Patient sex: M
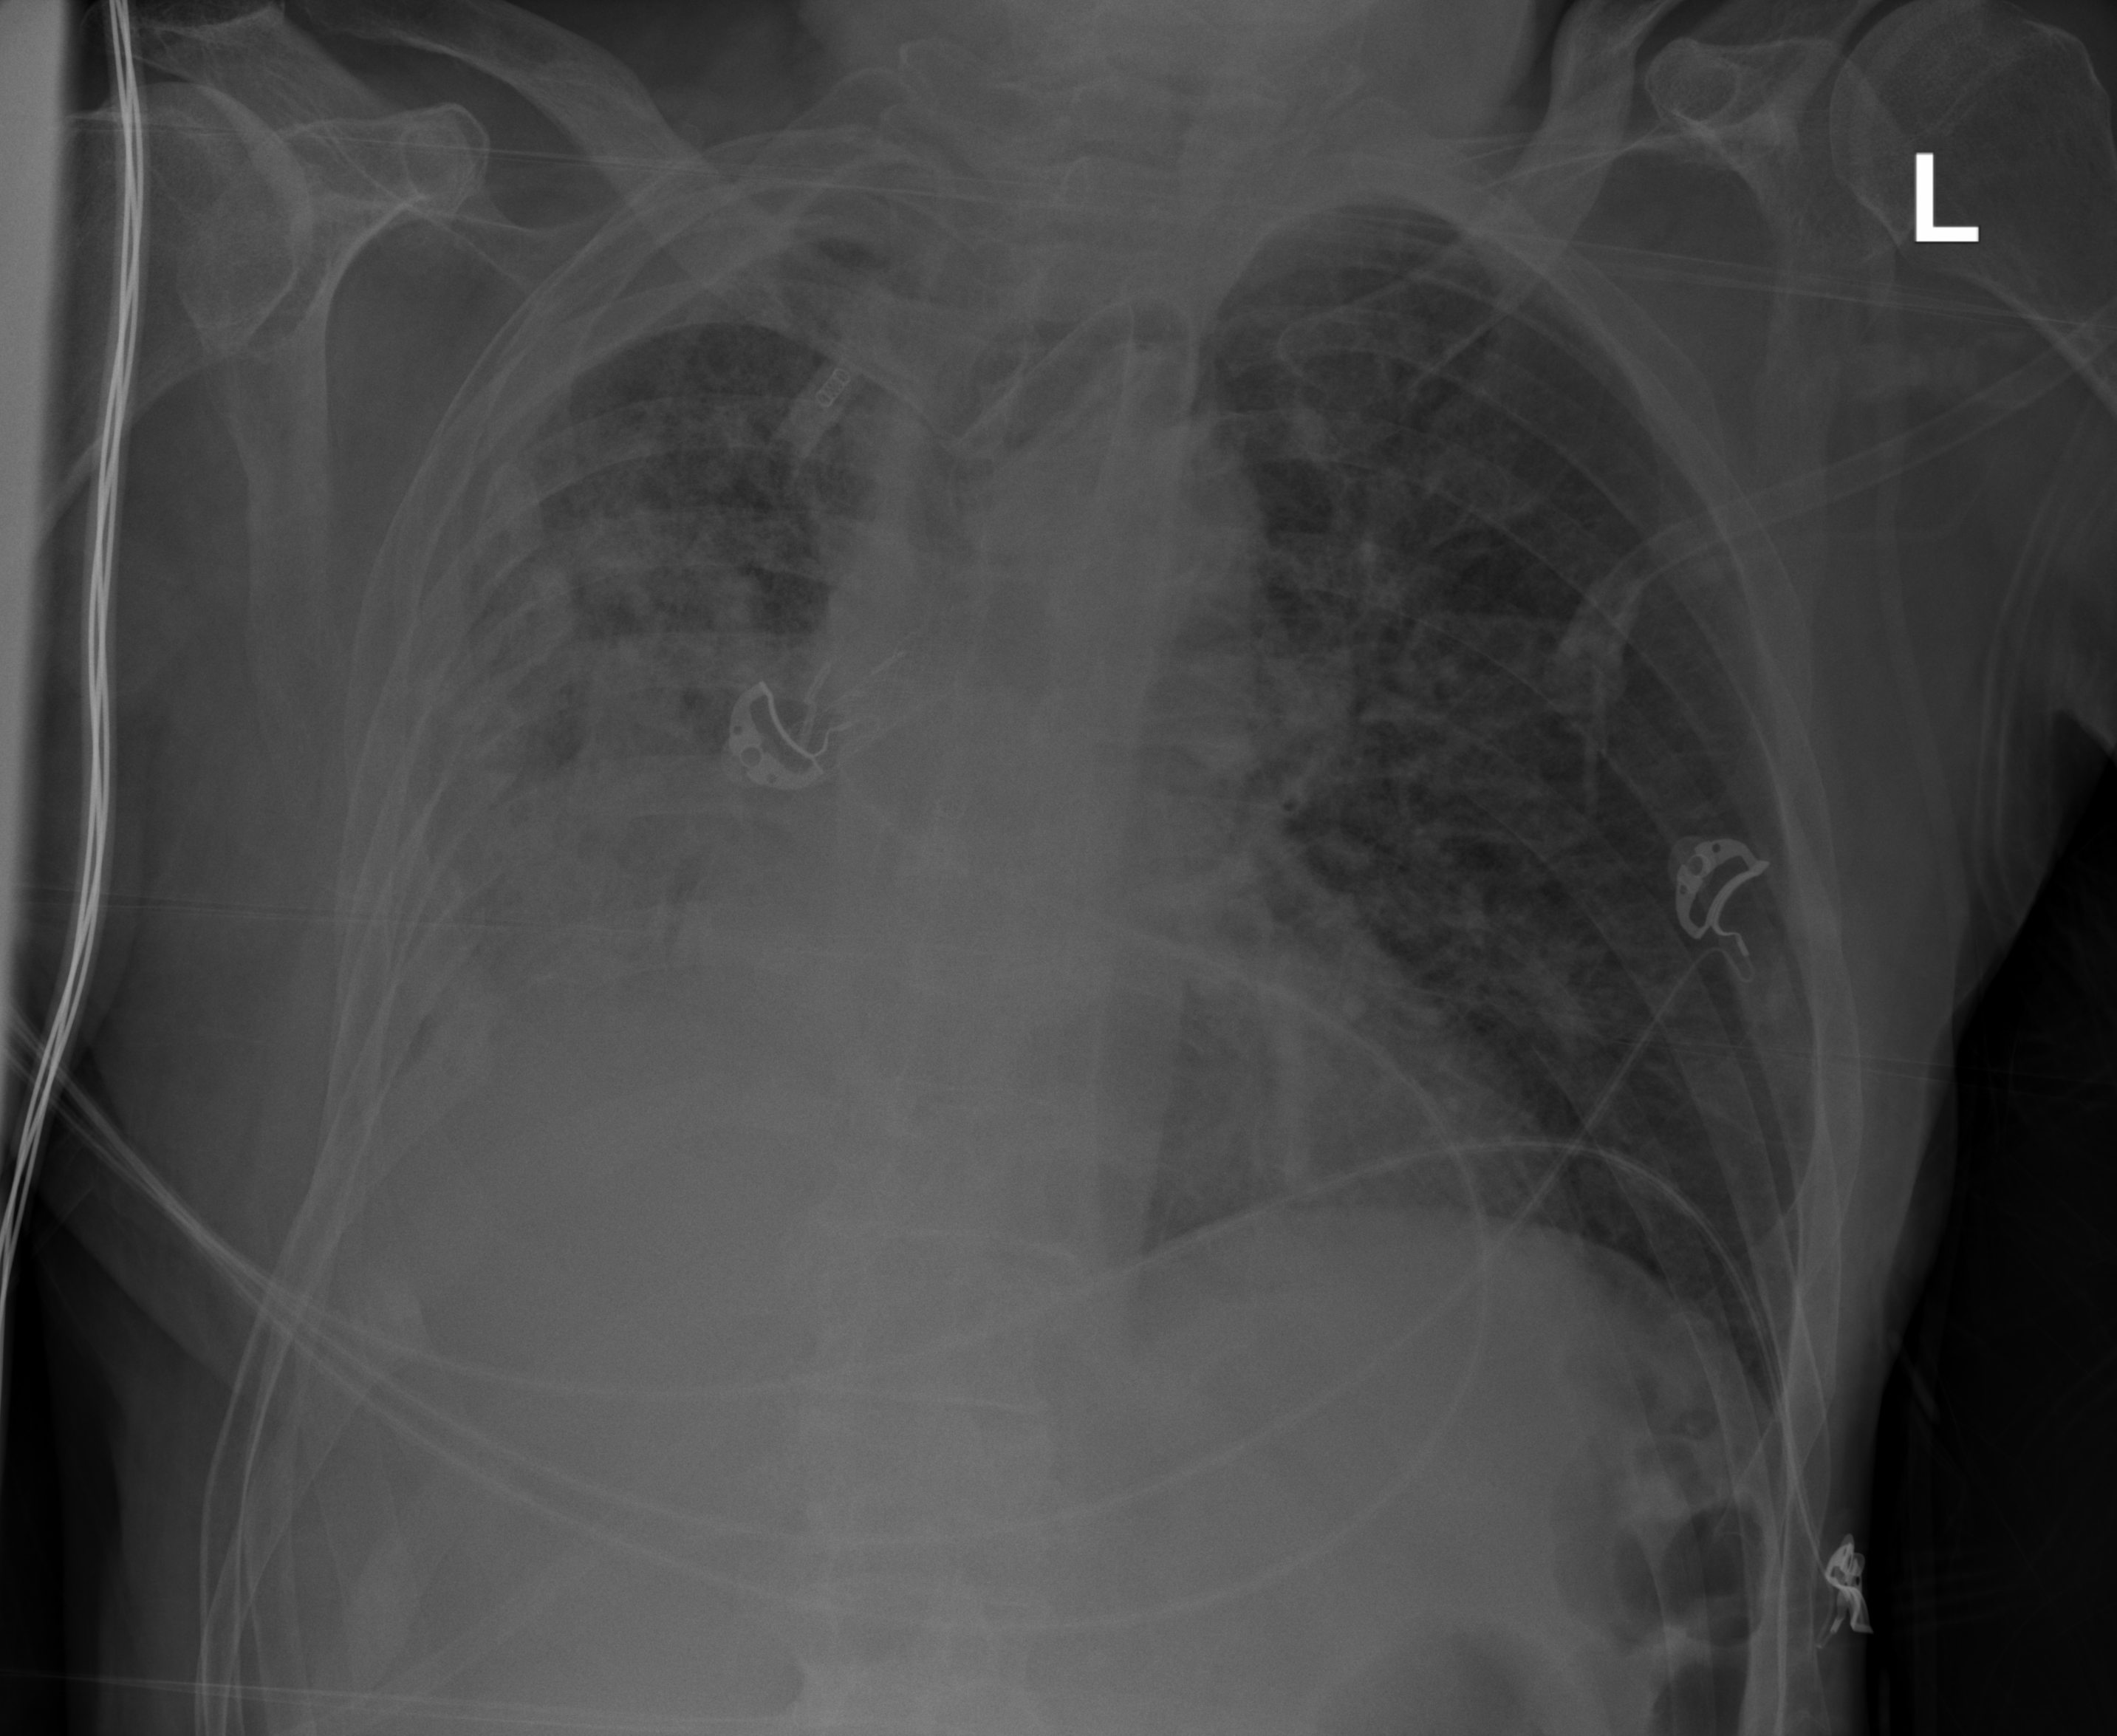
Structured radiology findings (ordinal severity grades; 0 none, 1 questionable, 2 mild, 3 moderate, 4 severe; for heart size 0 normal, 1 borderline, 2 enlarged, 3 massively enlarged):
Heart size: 2
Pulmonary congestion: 2
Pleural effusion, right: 0
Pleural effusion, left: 0
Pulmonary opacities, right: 3
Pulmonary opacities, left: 2
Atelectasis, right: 2
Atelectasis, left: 2